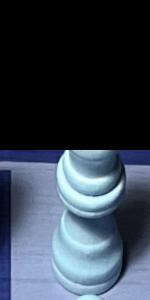
Label: Queen_White